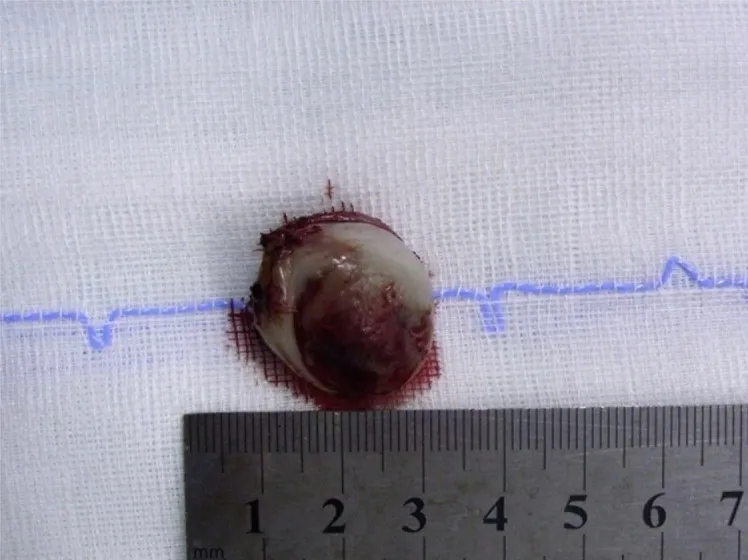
Excised lesion from Patient 1 following first surgery.
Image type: medical_photograph (other_medical_photograph)